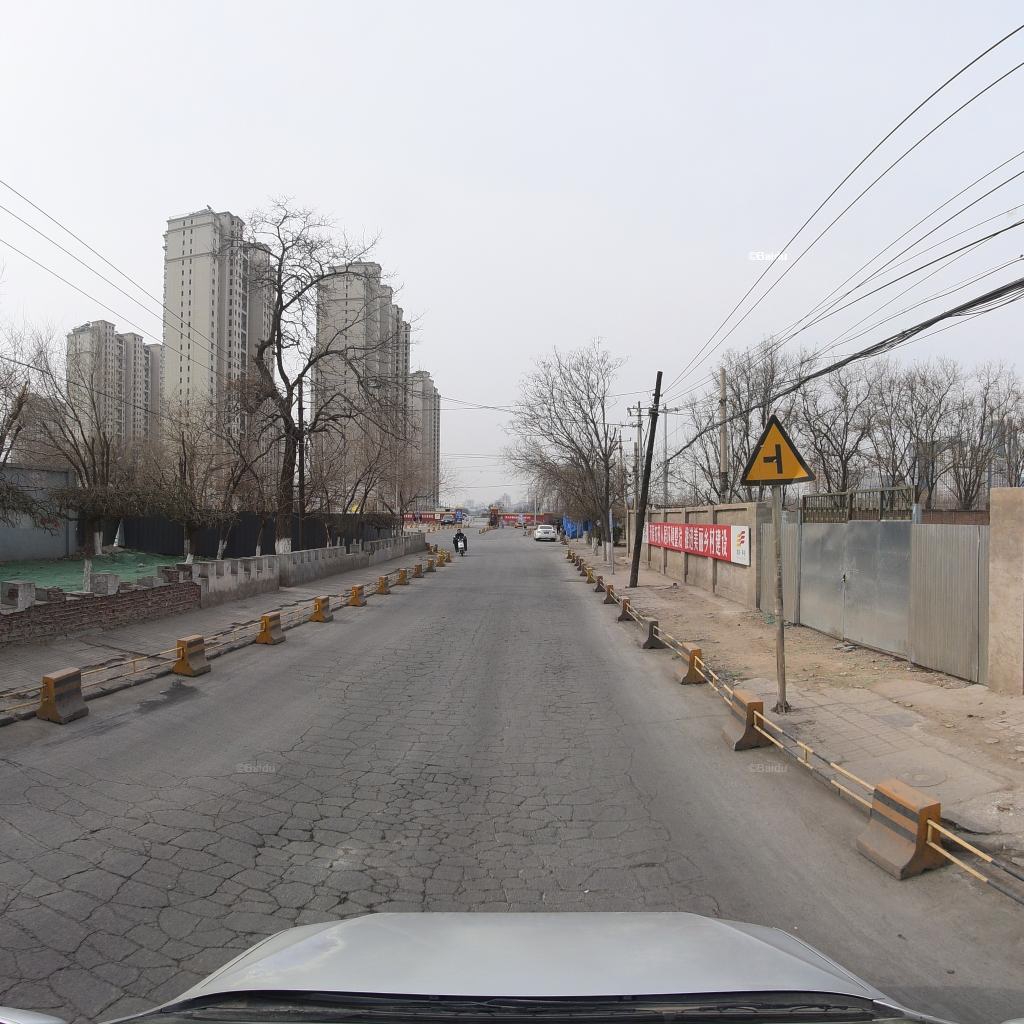
Region: Fengtai
Road damage annotations: alligator crack